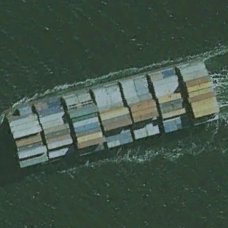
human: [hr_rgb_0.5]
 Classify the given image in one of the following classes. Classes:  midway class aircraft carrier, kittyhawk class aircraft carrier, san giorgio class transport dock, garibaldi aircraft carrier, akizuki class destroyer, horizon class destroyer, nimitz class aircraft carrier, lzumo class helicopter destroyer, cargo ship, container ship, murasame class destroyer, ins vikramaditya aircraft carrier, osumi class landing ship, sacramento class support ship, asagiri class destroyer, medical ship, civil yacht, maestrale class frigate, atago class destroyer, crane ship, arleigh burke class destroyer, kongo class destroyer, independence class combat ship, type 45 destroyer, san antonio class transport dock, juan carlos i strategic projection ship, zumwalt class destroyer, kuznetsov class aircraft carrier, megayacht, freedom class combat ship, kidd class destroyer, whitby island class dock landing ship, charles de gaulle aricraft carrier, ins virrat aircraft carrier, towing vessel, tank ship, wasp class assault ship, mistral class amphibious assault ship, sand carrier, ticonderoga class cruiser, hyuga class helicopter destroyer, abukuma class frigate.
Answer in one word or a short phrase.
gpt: Container ship